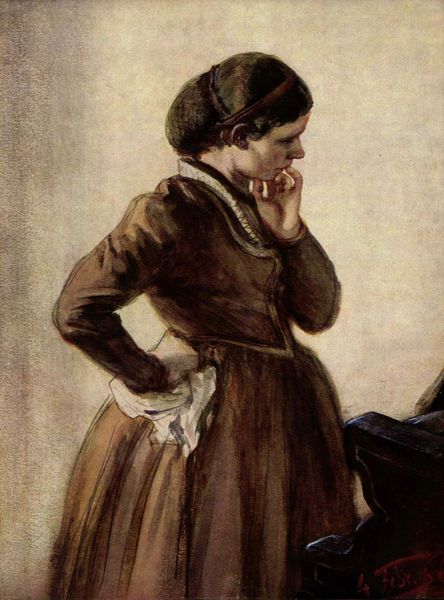
Titel: Emilie Menzel am Klavier stehend
Künstler: Adolph Menzel
Standort: Schweinfurt
Institution: Sammlung Georg Schäfer
Schlagwörter: dunkel, gemälde, hand, haut, mann, schatten, weiß, aquarell, frauen, mädchen, ocker, braun, brust, busen, degas, ellbogen, finger, frau, frisur, grau, haar, hell, hintergrund, holz, kleid, kreide, licht, mund, nase, ohr, pastell, profil, raum, schwarz, stuhl, stützen, tisch, zeichnung, zimmer, blick, dame, gürtel, rot, schal, tuch, weg, beige, malerei, rock, jacke, wand, arm, arme, augen, falten, gesicht, kleidung, knoten, kragen, leinen, mensch, spitze, stehen, stirnband, trauer, ärmel, bild, bildnis, hals, hände, innenraum, möbel, portrait, porträt, öl, ferne, einsam, kirche, pastos, auge, haare, realismus, sessel, stehend, stoff, stoffe, innen, mutter, haarreif, kinn, ohren, schulter, traurig, brüste, dutt, düster, mieder, studie, hellbraun, mauer, monochrom, linien, bank, haarband, dick, duktus, falte, weib, weiblich, zopf, klavier, piano, handtuch, bauch, nachdenklich, rüschen, wange, ellenbogen, aufstützen, denkend, gedanken, nachdenken, schwanger, still, jackett, jacket, abgewandt, haarknoten, wasserfarben, buch, denken, weinen, bürgertum, ehefrau, damast, schnitzerei, taschentuch, hüfte, frrau, nachdenkend, korsett, flämisch, ganzkörperporträt, drinnen, niederland, möbelstück, netz, korsage, wiege, weinend, jaket, pastel, kirhe, überlegen, abgestützt, grübeln, milchig, unsicher, haarnetz, grübelnd, abgewant, abgewnadt, denkt, in ton, porträt duktus, staubtuch, etwas, in gedanken hand aufgestützt, klavierlehrerin, stehendhaaretuch